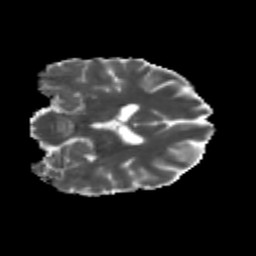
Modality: MD
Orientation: coronal
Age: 22
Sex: male
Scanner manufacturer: siemens
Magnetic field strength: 3 T
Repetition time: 3.5 s
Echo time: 0.113 s